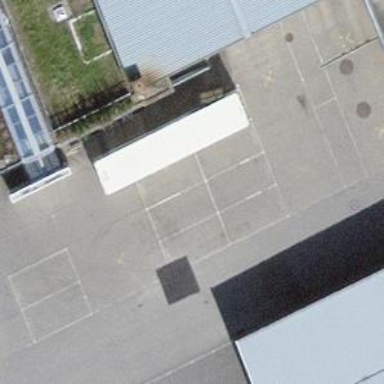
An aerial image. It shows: Car repair shop.